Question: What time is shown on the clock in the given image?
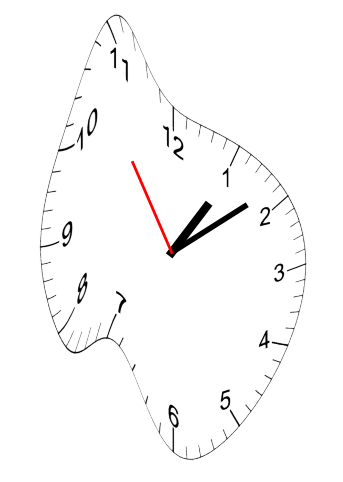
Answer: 01:08:54